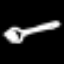
Label: fork